Interaction volume radius: 5 \u00c5
Interaction volume height: 50 \u00c5
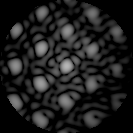
Disorder parameter: 0.1174